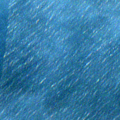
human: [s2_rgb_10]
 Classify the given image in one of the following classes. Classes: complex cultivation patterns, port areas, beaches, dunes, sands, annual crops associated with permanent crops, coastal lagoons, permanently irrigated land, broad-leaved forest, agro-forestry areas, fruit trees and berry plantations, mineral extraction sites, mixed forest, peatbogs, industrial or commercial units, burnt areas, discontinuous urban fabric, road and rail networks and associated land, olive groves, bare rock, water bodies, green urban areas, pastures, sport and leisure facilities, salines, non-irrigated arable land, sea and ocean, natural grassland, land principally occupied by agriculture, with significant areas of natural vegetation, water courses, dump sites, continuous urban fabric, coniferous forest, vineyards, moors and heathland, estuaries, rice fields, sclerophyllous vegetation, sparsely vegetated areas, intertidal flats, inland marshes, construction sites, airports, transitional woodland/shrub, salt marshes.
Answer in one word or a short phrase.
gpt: sea and ocean